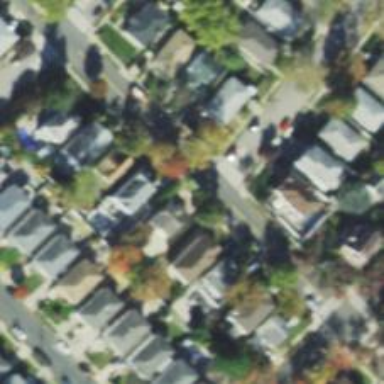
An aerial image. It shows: Neighborhood.